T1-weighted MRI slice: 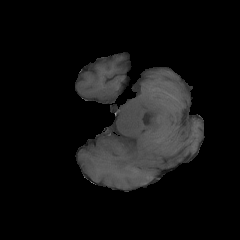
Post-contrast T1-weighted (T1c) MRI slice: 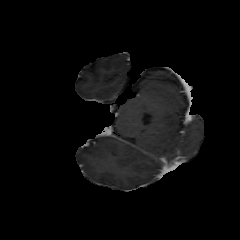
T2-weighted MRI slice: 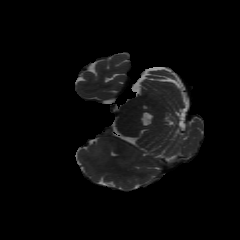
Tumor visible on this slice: no